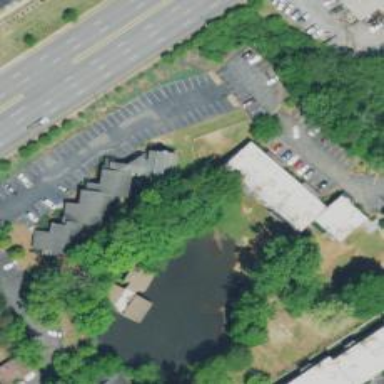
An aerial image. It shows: Office building.